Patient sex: M
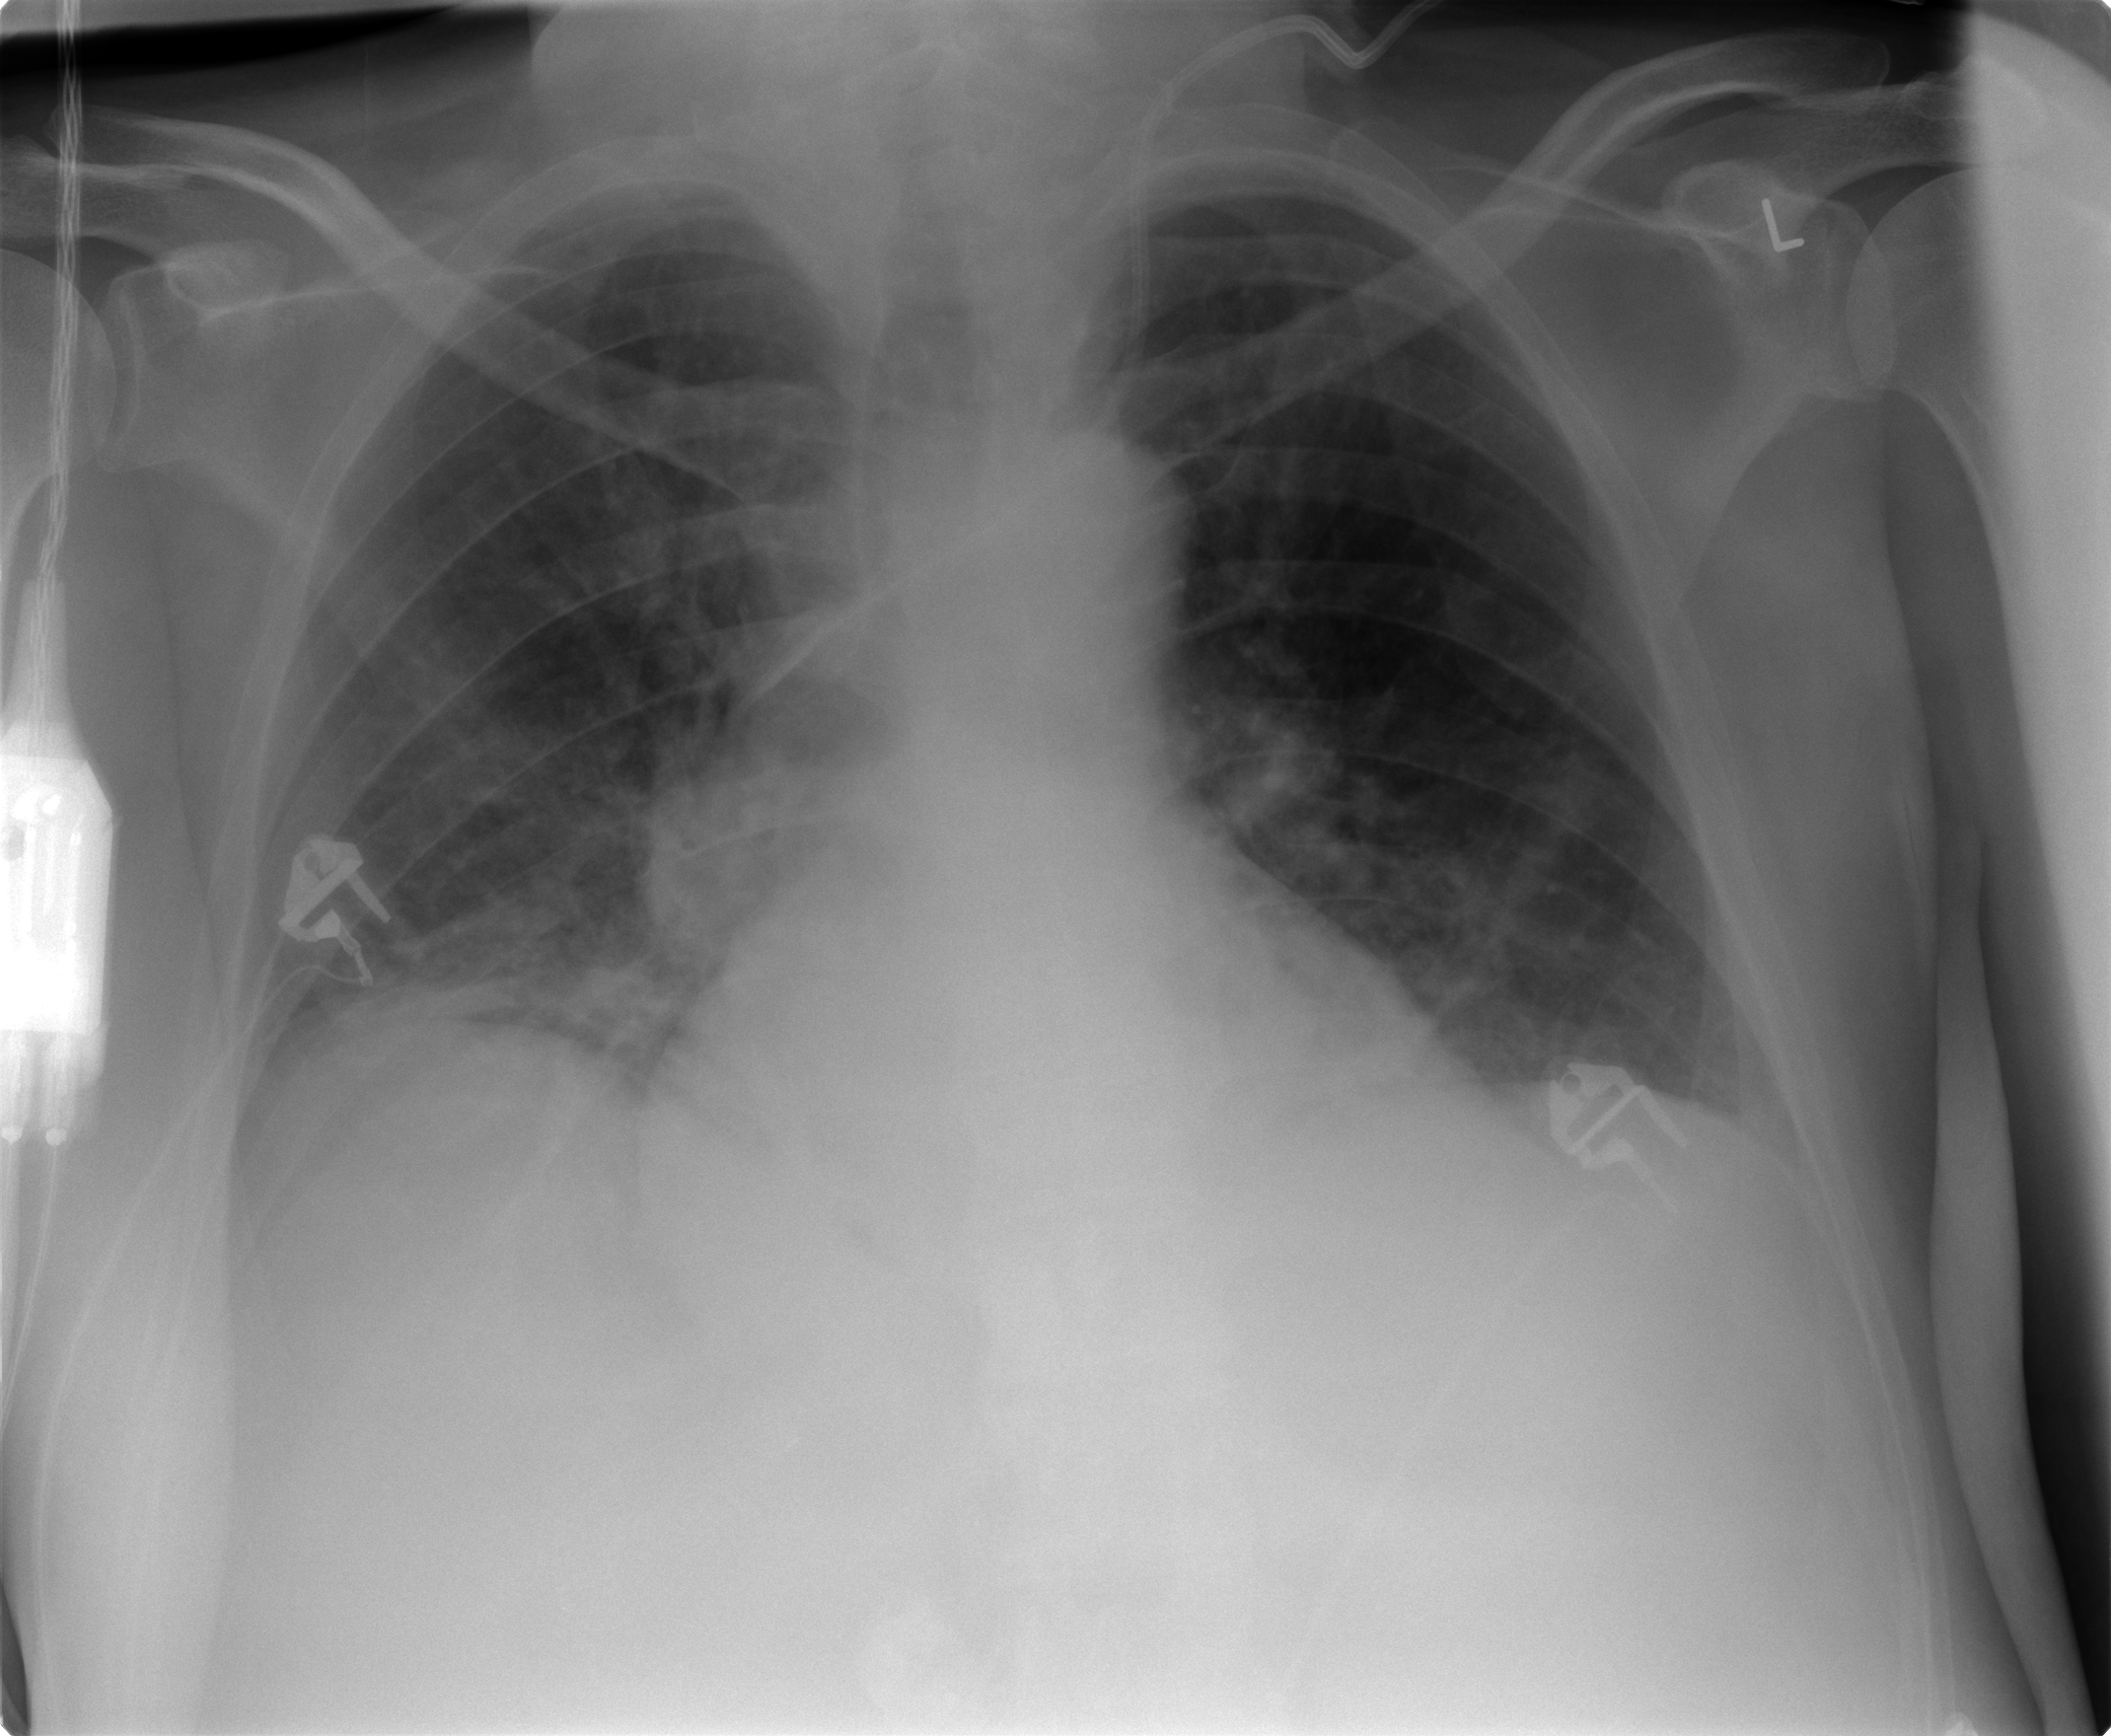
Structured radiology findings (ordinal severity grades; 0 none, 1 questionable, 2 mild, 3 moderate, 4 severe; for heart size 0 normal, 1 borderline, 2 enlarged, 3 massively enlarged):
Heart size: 2
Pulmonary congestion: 2
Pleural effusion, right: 2
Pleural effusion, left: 2
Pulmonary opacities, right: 1
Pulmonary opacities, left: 2
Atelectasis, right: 3
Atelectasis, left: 2